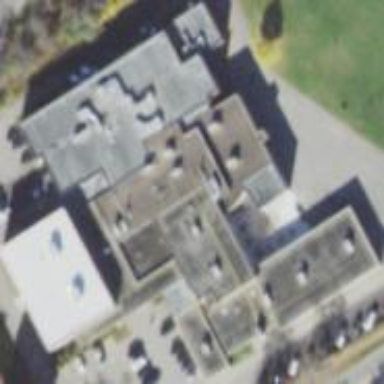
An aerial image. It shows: School building.